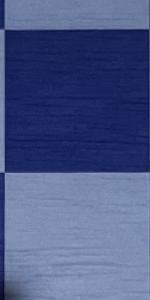
Label: Empty